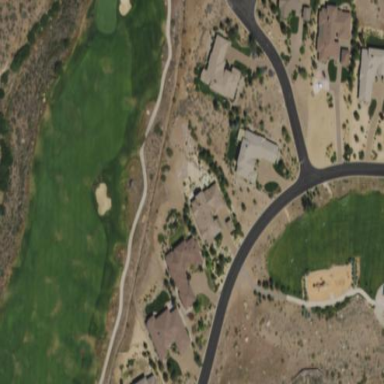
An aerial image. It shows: Area with grass used as rough in golf course.